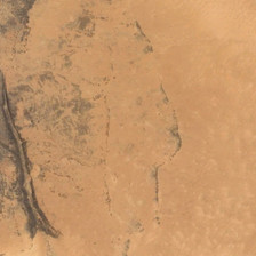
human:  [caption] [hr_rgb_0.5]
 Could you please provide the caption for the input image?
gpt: Sand covers the dark hills in the desert.

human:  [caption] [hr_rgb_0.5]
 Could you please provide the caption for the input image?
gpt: Black sand in the desert

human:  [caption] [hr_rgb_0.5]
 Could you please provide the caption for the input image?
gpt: The sand covers the dark hills in the desert.

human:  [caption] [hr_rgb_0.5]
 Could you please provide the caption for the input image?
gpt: Sand covers the dark hills of desert.

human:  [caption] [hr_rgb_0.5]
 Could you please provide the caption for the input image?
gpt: Sand Covers Dark Hills in the desert.